Aerial crown-view tile of a tropical tree (Barro Colorado Island, Panama), acquired 20240813:
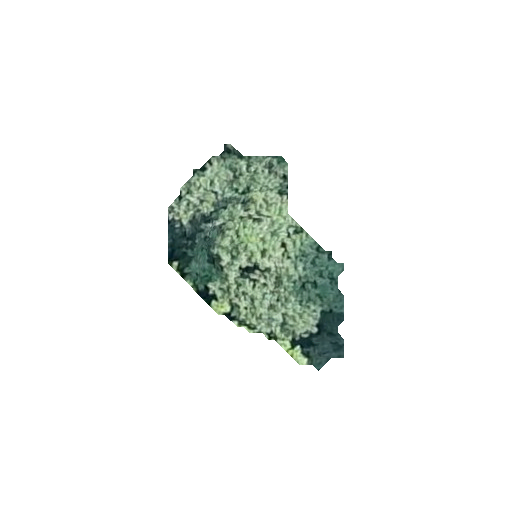
Species: Luehea seemannii
GBIF accepted scientific name: Luehea seemannii
Crown area: 36.536 m²